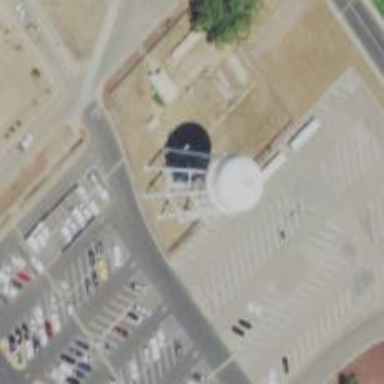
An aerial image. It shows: Water tower that is man-made.